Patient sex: F
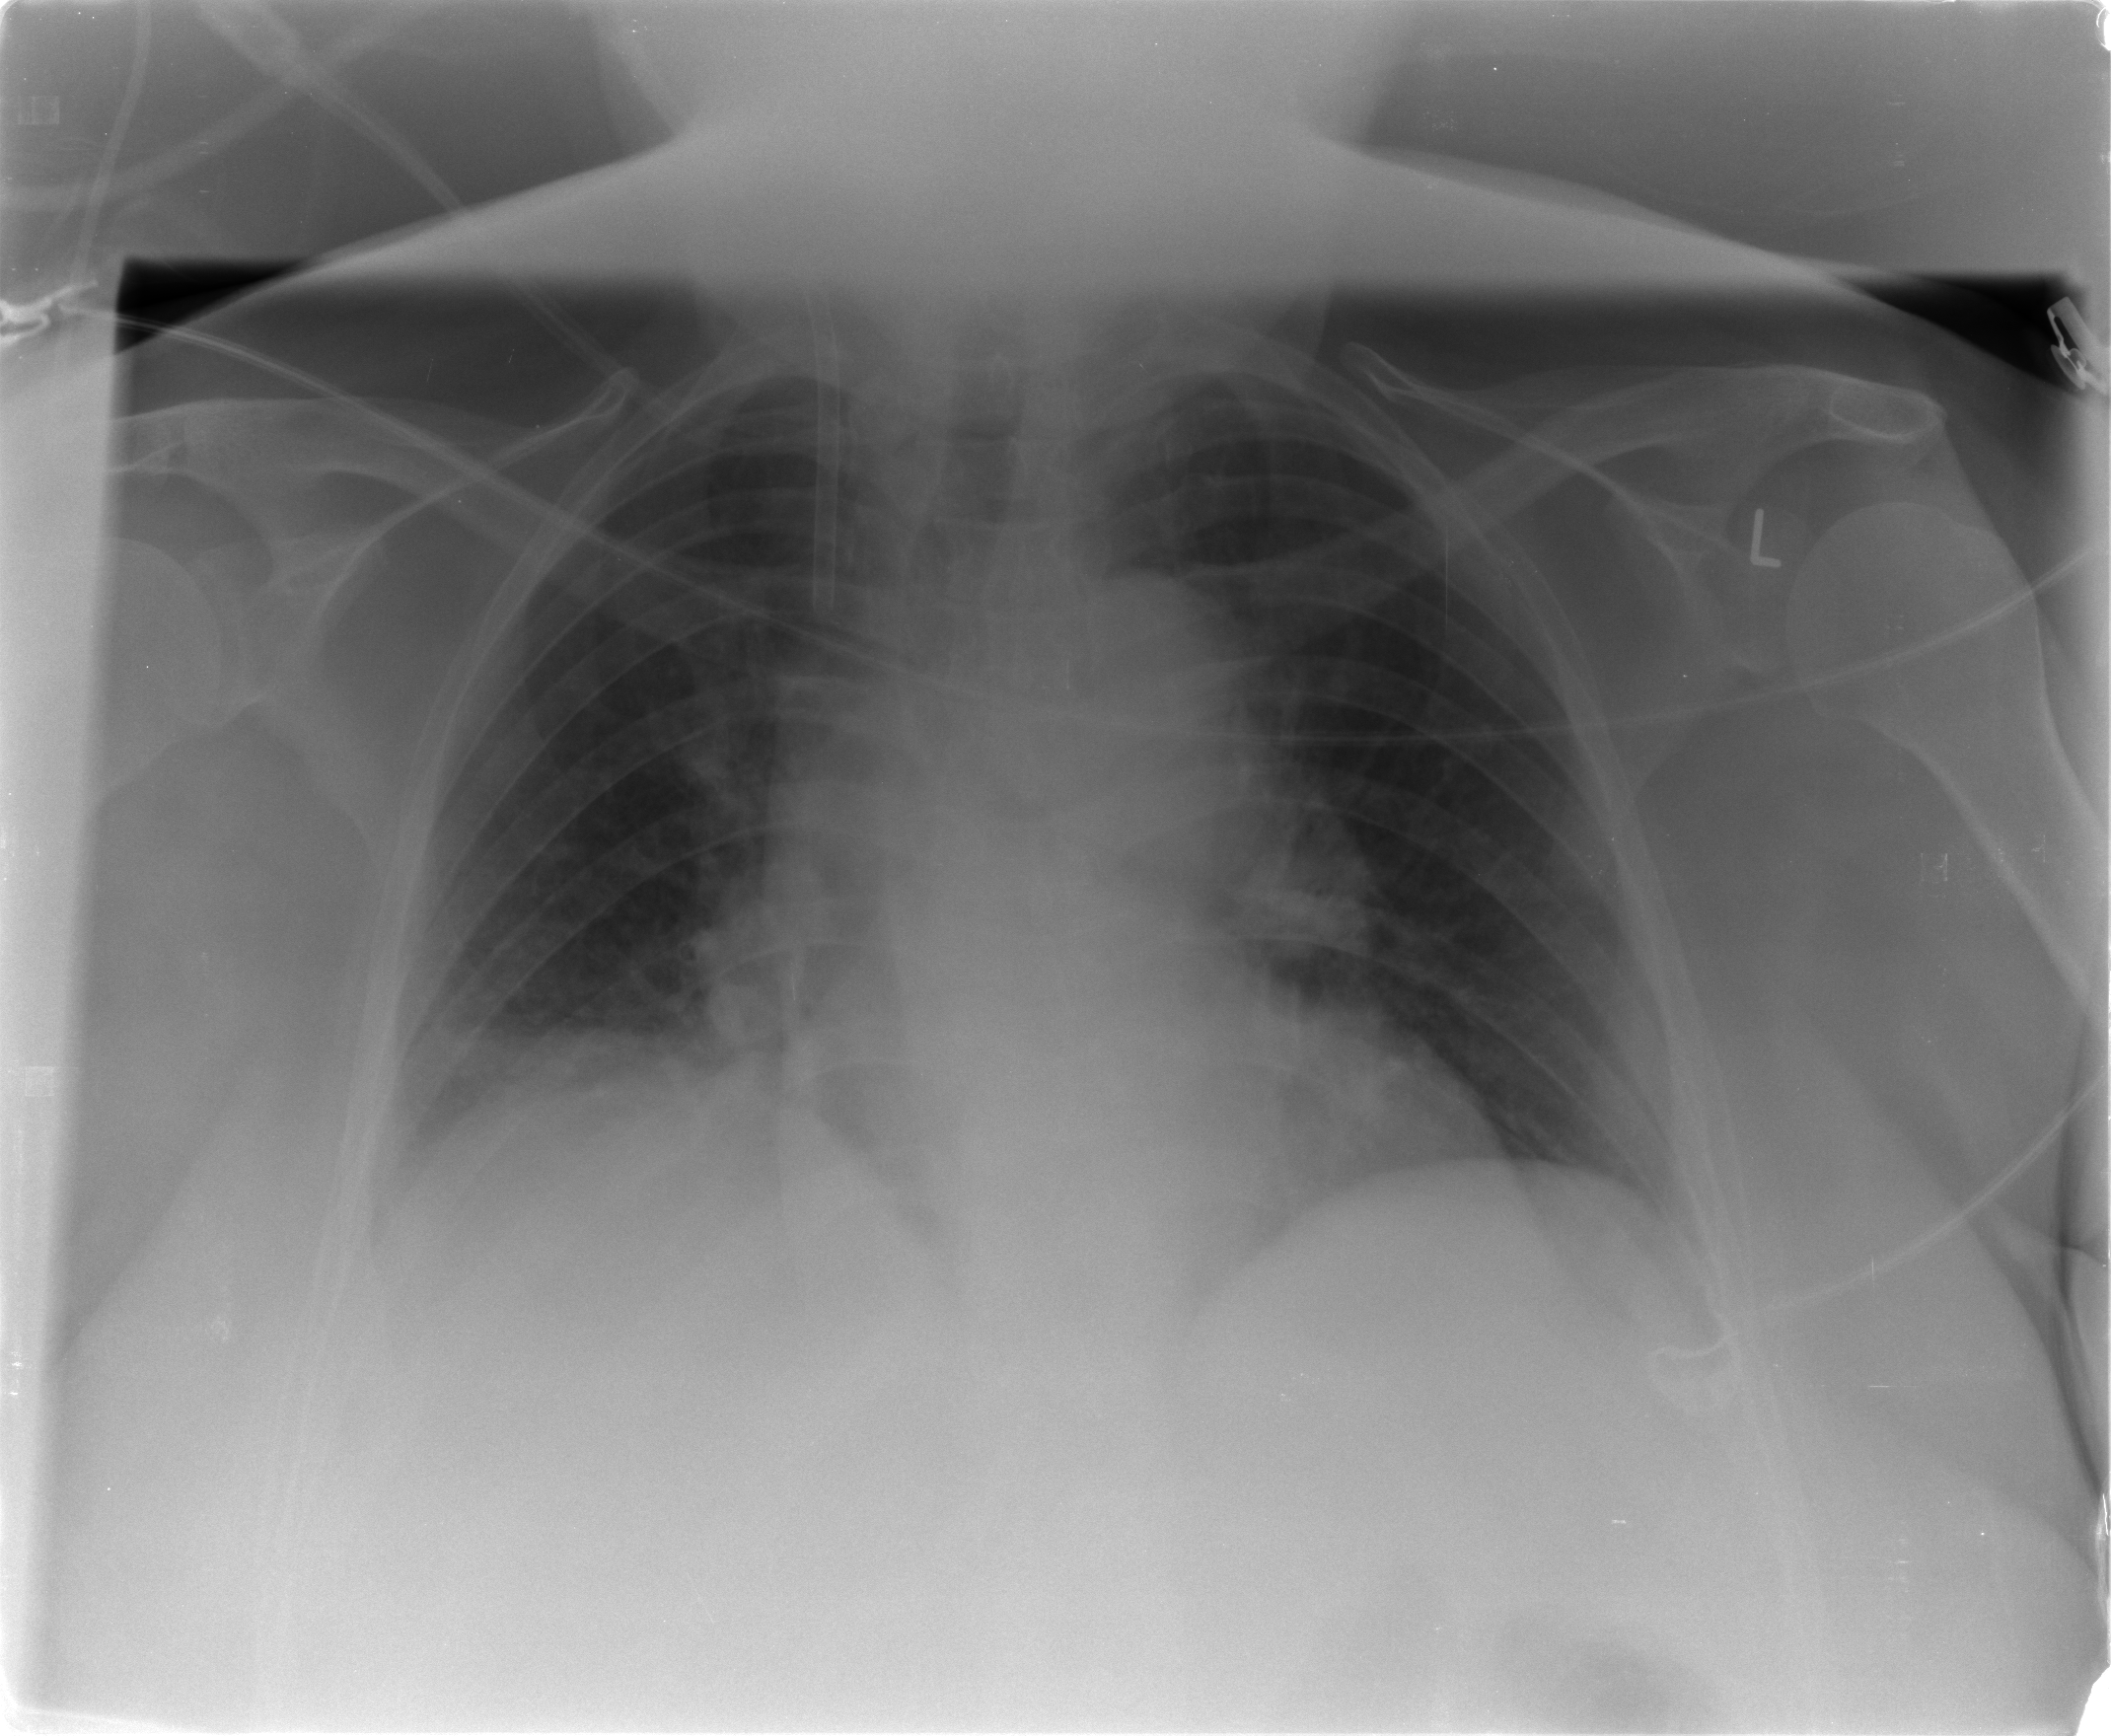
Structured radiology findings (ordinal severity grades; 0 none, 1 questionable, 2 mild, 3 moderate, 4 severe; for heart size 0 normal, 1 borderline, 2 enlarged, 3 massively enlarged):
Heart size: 0
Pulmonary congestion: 0
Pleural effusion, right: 2
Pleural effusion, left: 0
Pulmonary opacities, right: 0
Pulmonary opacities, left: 0
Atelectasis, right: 2
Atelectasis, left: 0